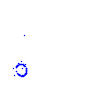
Particle: kaon